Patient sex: M
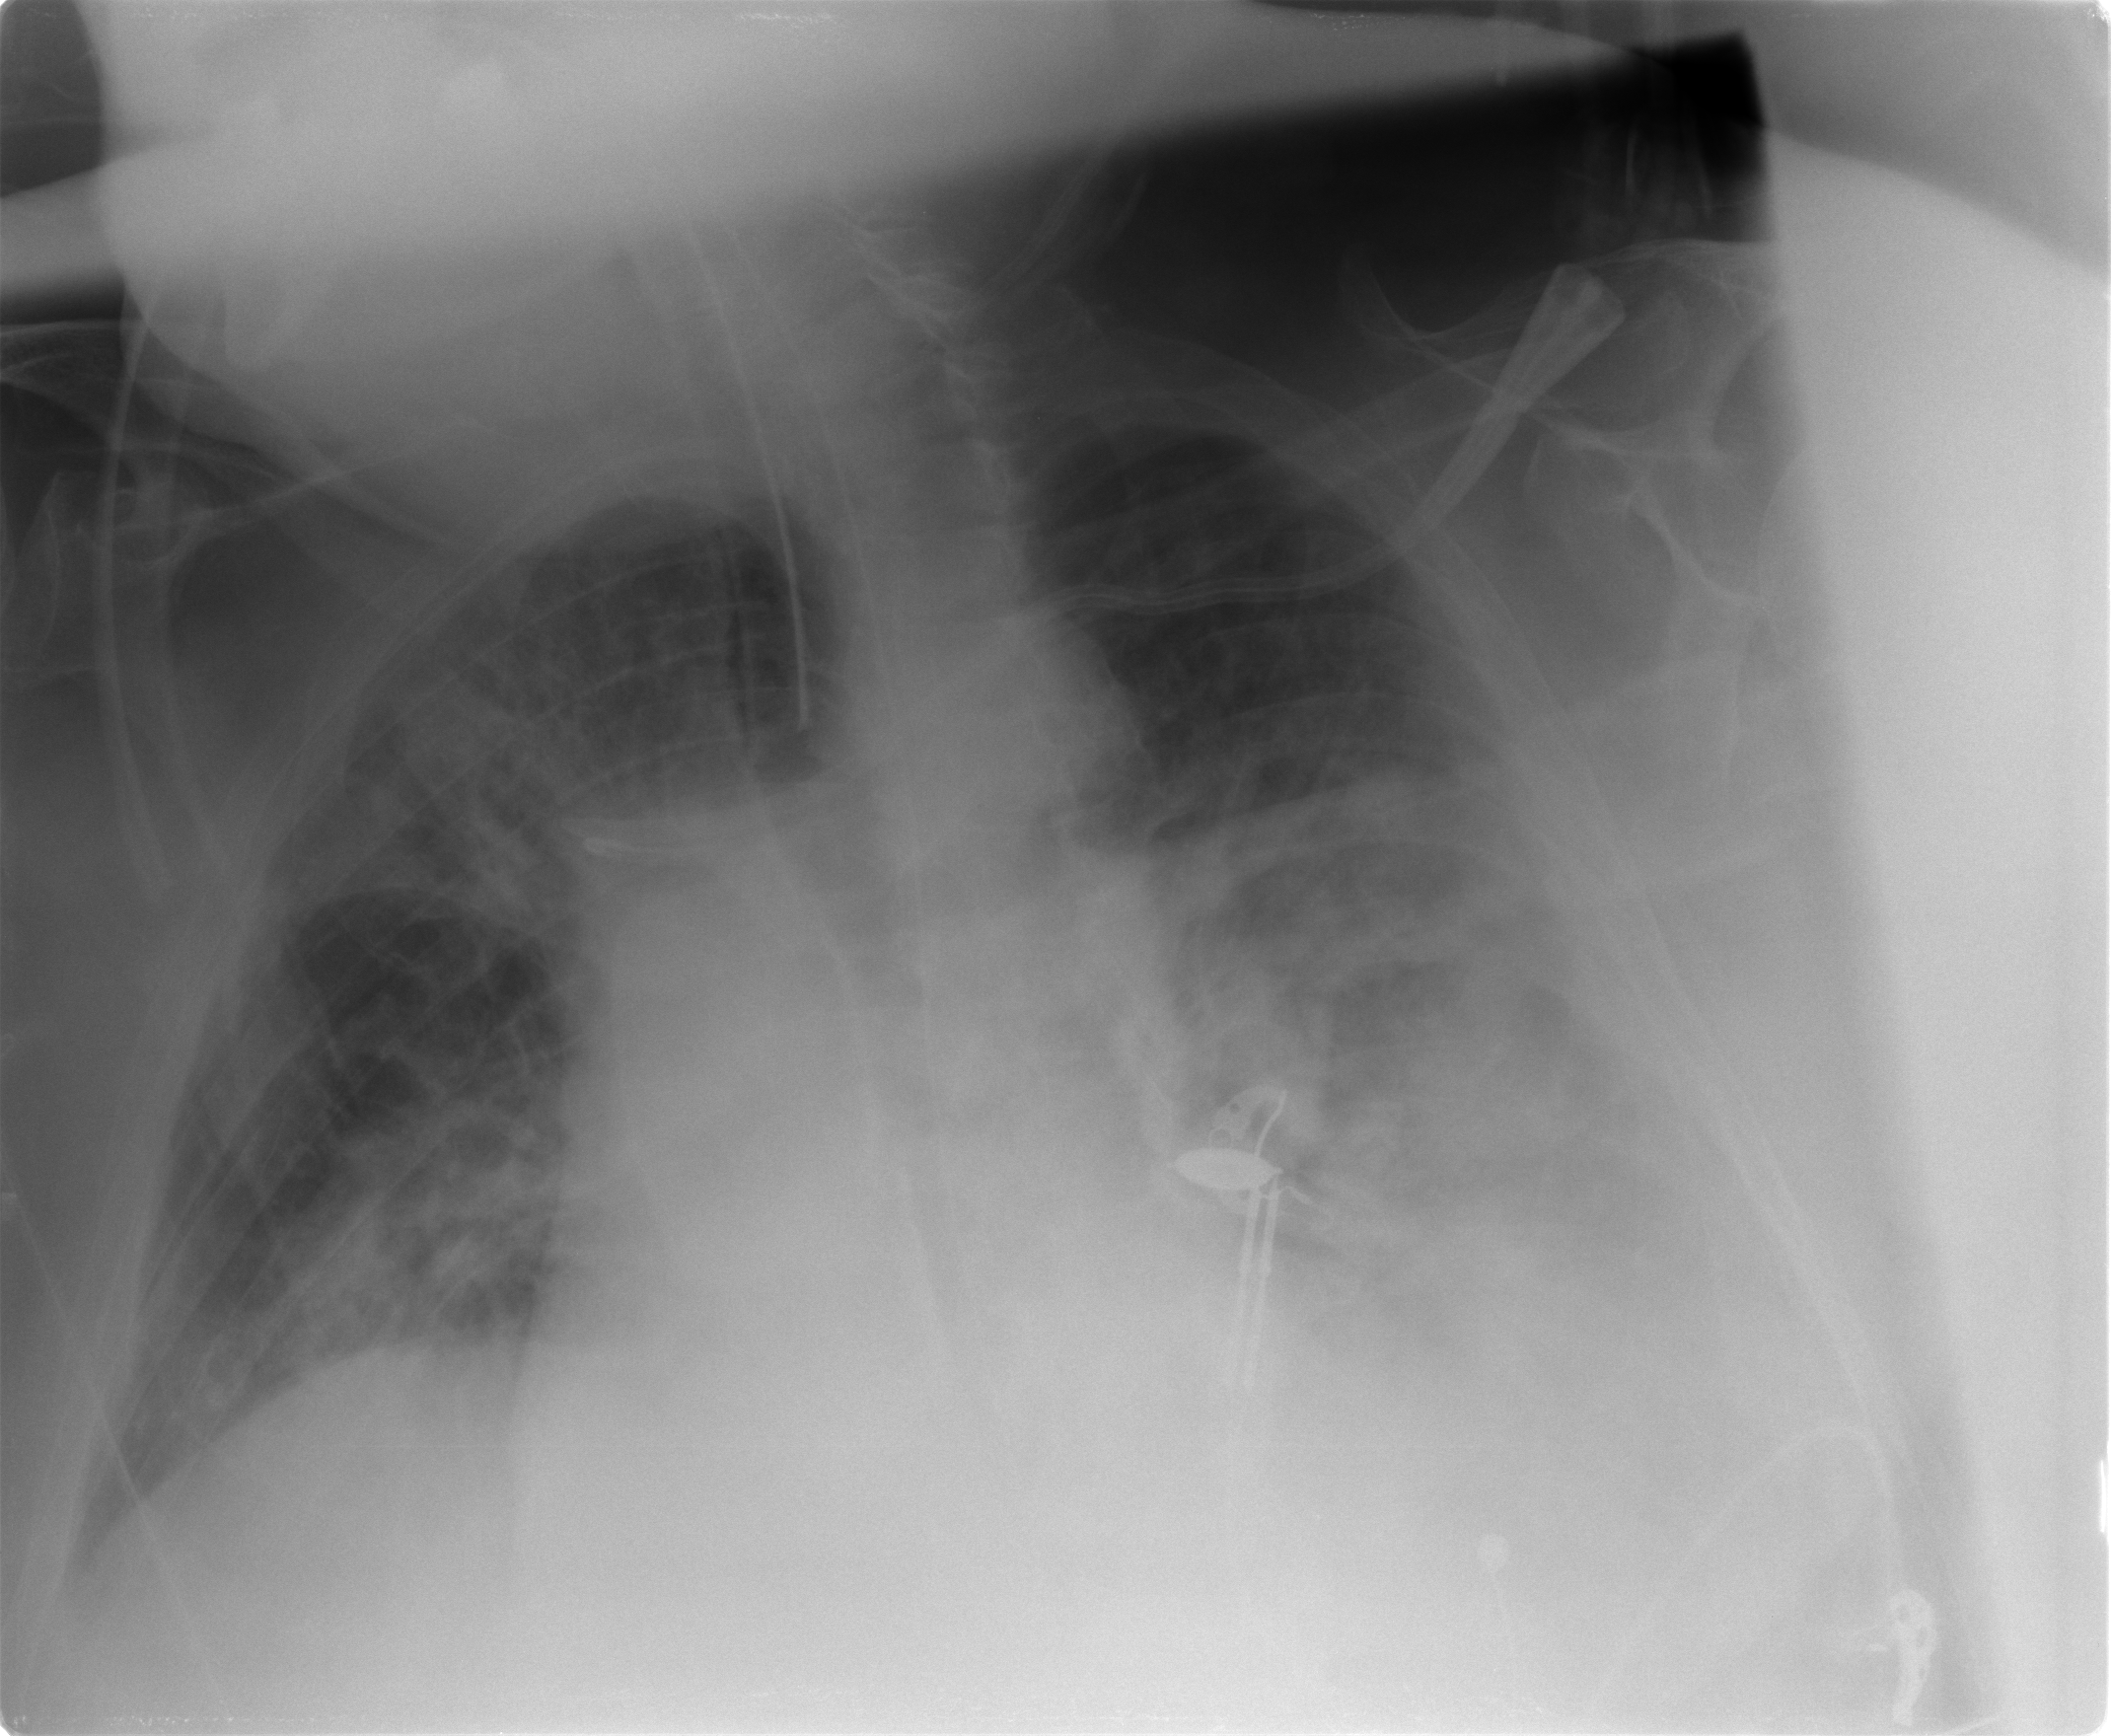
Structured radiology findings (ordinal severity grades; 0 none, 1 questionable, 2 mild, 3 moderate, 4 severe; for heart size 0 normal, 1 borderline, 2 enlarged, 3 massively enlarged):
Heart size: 0
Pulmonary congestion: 2
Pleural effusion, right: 0
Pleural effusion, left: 2
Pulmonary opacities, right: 2
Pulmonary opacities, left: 0
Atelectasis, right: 2
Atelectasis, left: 3